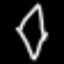
Label: diamond